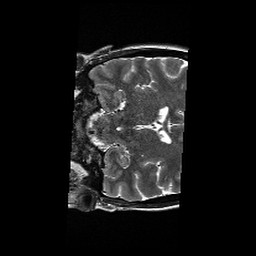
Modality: T2w
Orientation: coronal
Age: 35
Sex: female
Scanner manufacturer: siemens
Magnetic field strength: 3 T
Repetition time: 6.1 s
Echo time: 0.104 s